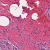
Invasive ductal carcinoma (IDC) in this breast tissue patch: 0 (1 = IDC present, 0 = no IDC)